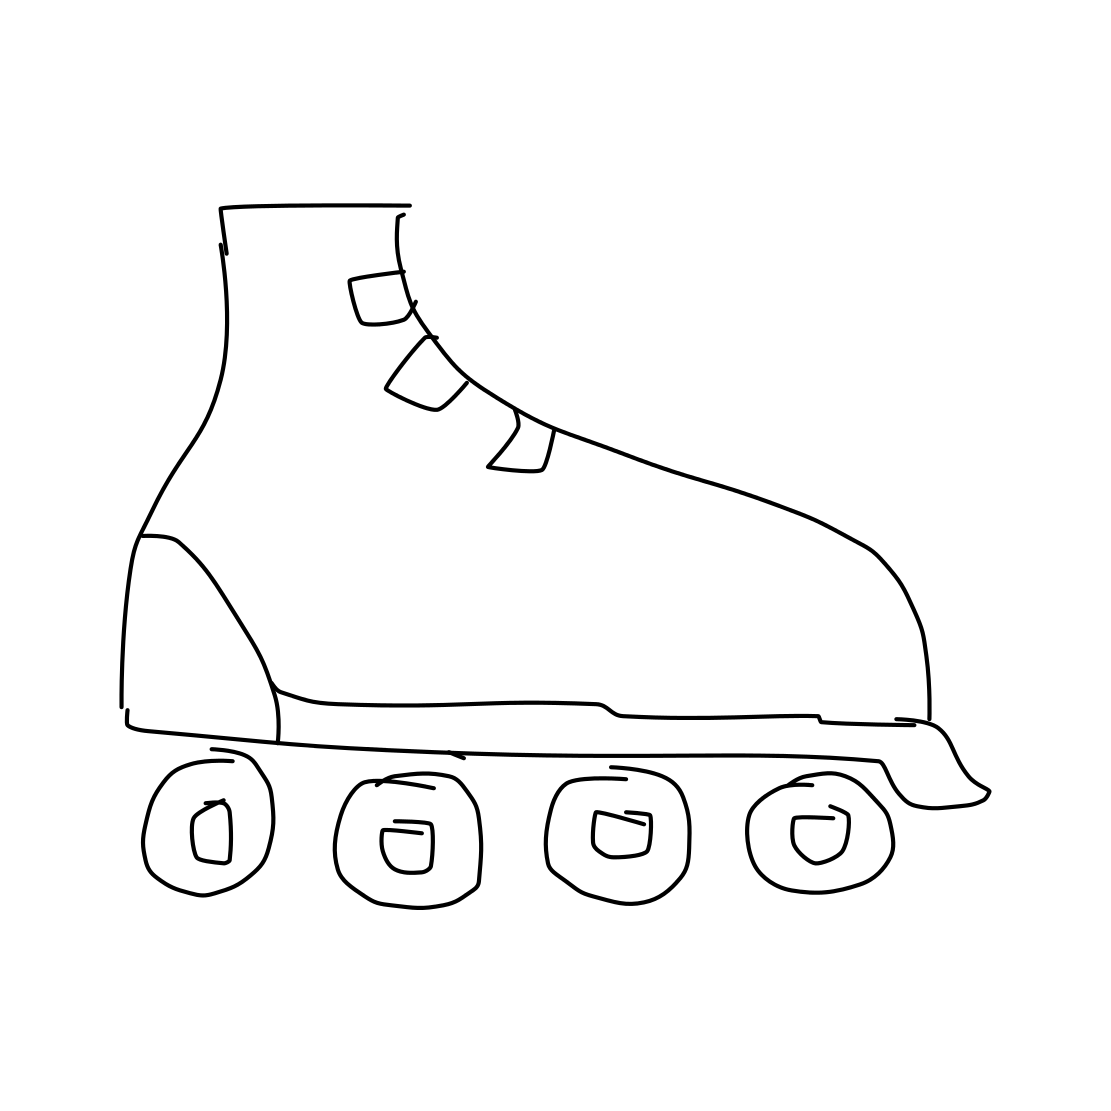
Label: rollerblades